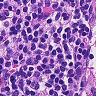
Metastatic tissue present: no